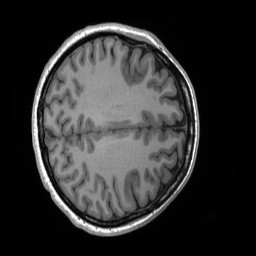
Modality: T1w
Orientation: axial
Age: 36
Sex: female
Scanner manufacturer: siemens
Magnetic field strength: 3 T
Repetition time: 2.4 s
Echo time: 0.00224 s